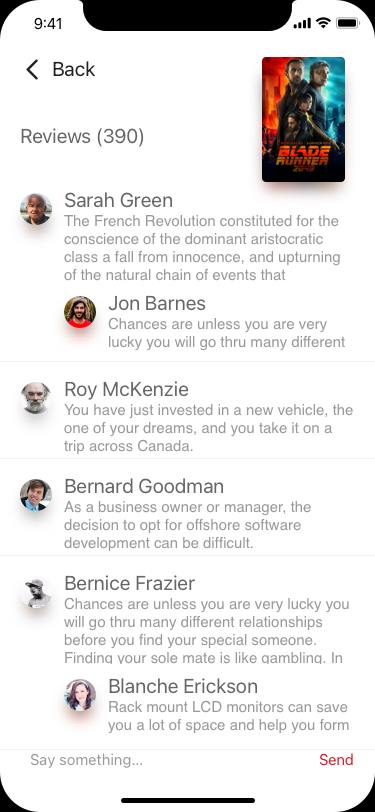
Text in this UI design:
Sarah Green
The French Revolution constituted for the conscience of the dominant aristocratic class a fall from innocence, and upturning of the natural chain of events that resounded all over Europe
Jon Barnes
Chances are unless you are very lucky you will go thru many different relationships before you find your special someone. Finding your sole mate is like gambling. In poker and blackjack you may have to play dozens of hands until you get a winning hand, and it is the same with relationships.

During your life you will probably meet some people who seem like they may be the one, or that they are close, but still have the feeling that something else is missing. My advice is that if you are not happy, because something seems like it is missing, then it usually is not right.

Before I found my special someone, I was in a relationship for over 10 years, and I thought everything was great, until I started to seriously consider getting married. Then I noticed that we had so little in common and in reality wanted so many different things out of life and one day we both realized there was much about each of us that we both wanted from someone, but it was not us that we wanted.

Then one day I decided I had enough of trying to go to clubs and bars to meet people. I was sick and tired of trying to find someone in the time it takes to finish a drink. It always seemed the ladies I would meet were all wrong for me, or they seemed great after talking to them for 5 minutes but they seemed to have no interest in me.

Then one day I had an idea, it was not an original idea but I decided to use the internet to try to find the right person for me. So I proceeded to make a myspace profile. On this page I tried to put the real me and not the funny guy trying to be charming that was looking for love at the bar.

And as I would at the poker rooms I went all in, I poured my heart and sole into this. I wrote what I wanted and wrote down who I truly think I am and not who I want to be, and I was rewarded by 1 email responding to my site.

It was amazing; the response I got was like a dream. Imagine you are sitting in a Las Vegas casino playing poker. You are down to your last few dollars, you go all in and you wind up being dealt a Royal Flush, and suddenly the sky is bluer, the grass is greener, and all your worries seem to just fade away.

At first things were a little awkward for the both of us. We decided to hold of on actually meeting until we got to know each other first. We spent a month just talking everyday on the internet. You can really open up to someone and show them the real you and not have to worry about rejection on the internet, after all you are just a faceless ghost, and if things don’t work out you could be sitting next to her on the bus one day without ever knowing it.

The key to finding happiness is realizing you are going to bust more then you are going to get blackjack, but you must keep trying, trying to remember you only need to find the real thing once.
Roy McKenzie
You have just invested in a new vehicle, the one of your dreams, and you take it on a trip across Canada.
Bernard Goodman
As a business owner or manager, the decision to opt for offshore software development can be difficult.
Bernice Frazier
Chances are unless you are very lucky you will go thru many different relationships before you find your special someone. Finding your sole mate is like gambling. In poker and blackjack you may have to play dozens of hands until you get a winning hand, and it is the same with relationships.

During your life you will probably meet some people who seem like they may be the one, or that they are close, but still have the feeling that something else is missing. My advice is that if you are not happy, because something seems like it is missing, then it usually is not right.

Before I found my special someone, I was in a relationship for over 10 years, and I thought everything was great, until I started to seriously consider getting married. Then I noticed that we had so little in common and in reality wanted so many different things out of life and one day we both realized there was much about each of us that we both wanted from someone, but it was not us that we wanted.

Then one day I decided I had enough of trying to go to clubs and bars to meet people. I was sick and tired of trying to find someone in the time it takes to finish a drink. It always seemed the ladies I would meet were all wrong for me, or they seemed great after talking to them for 5 minutes but they seemed to have no interest in me.

Then one day I had an idea, it was not an original idea but I decided to use the internet to try to find the right person for me. So I proceeded to make a myspace profile. On this page I tried to put the real me and not the funny guy trying to be charming that was looking for love at the bar.

And as I would at the poker rooms I went all in, I poured my heart and sole into this. I wrote what I wanted and wrote down who I truly think I am and not who I want to be, and I was rewarded by 1 email responding to my site.

It was amazing; the response I got was like a dream. Imagine you are sitting in a Las Vegas casino playing poker. You are down to your last few dollars, you go all in and you wind up being dealt a Royal Flush, and suddenly the sky is bluer, the grass is greener, and all your worries seem to just fade away.

At first things were a little awkward for the both of us. We decided to hold of on actually meeting until we got to know each other first. We spent a month just talking everyday on the internet. You can really open up to someone and show them the real you and not have to worry about rejection on the internet, after all you are just a faceless ghost, and if things don’t work out you could be sitting next to her on the bus one day without ever knowing it.

The key to finding happiness is realizing you are going to bust more then you are going to get blackjack, but you must keep trying, trying to remember you only need to find the real thing once.
Blanche Erickson
Rack mount LCD monitors can save you a lot of space and help you form a convenient and efficient desktop for your work or home study. The rack mount is set up so that the keyboard and LCD monitor are on a sliding rack that lest you move them out from your desk or over it. Once you decide to invest in the rack mount LCD monitor, you will have to install the rack and the monitor. Here, then, are steps in installing rack mount LCD monitors.

The first step in installing rack mount LCD monitors is to get out and get one. They are available at most any home office or electronics store. Since the rack mounts are becoming more popular, they are easier to find now then aver before. Once you have your set, bring it home and spread all of the parts out along with the instructions so you can find what you need.

The first step will be to install the slides on your desk. Some rack mounting sets will include slides that are “handed.” That means that each slide is assigned a side of the monitor rack, but there are also sets where either slide can go on either side. Consult the instructions with your set to make sure you have mounted them correctly.

Next of the steps in installing rack mount LCD monitors is to hook up the cable bracket if your set has one. The cable bracket will keep the computer cables from being tangled up in the apparatus of your rack mount. Generally these will go to the rear of the entire mount system.

Third, you will likely be required to install the fixed mounts. These are what will keep the apparatus stable and secure with your computer monitor in it. Follow directions carefully so that you can be sure to get everything installed tightly. This is what will keep your monitor safe, so double check all screws and studs. They will connect to the system which will then connect to the slides you installed to begin with.

Once that is all installed, it is time to get your LCD monitor put into the rack mount. This will allow you to slide your monitor and keyboard in and out from the desk. Overall it will save you a great deal of space. Make sure you carefully follow the directions and precautions contained in them. That will keep your equipment safe and your system stable. Once installed, you will be able to start using everything immediately.

Knowing the basic steps in installing rack mount LCD monitors will give you a head start when you go to install yours. You will be able to easily slide your monitor and keyboard in and out saving space and making you more comfortable. Once you get used to it, you will be in love with your rack mounted LCD monitor. Just make sure you follow directions carefully and double check every step of your installation. Before you know it, you will have a rack mounted LCD monitor ready to go.
Reviews (390)
Back
Say something…
Send